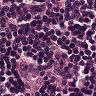
Metastatic tissue present: no